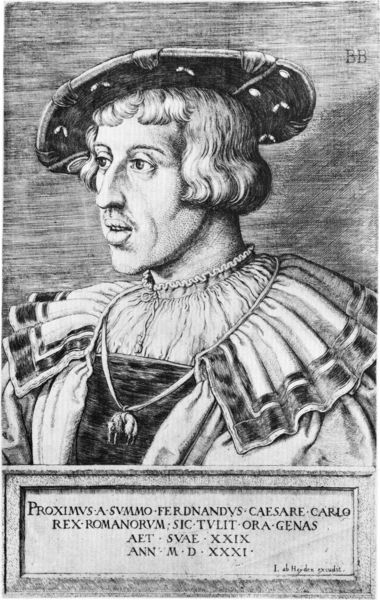
Titel: Bildnis von Kaiser Ferdinand I
Künstler: Barthel Beham
Institution: (Seriendruck)
Schlagwörter: mann, schatten, umhang, weiß, braun, frisur, grau, haar, hut, licht, mund, nase, profil, schmuck, schwarz, zeichnung, blick, tier, mode, hemd, jung, kappe, mütze, augen, bluse, falten, kleidung, kragen, bild, bildnis, hals, herr, portrait, porträt, haare, mantel, kaufmann, saum, kinn, lippen, locken, perlen, renaissance, schultern, schrift, wangen, kette, grafik, graphik, krieg, kaiser, könig, bordüre, falte, inschrift, hutkrempe, krempe, halskette, lamm, offen, schaf, linie, druck, schraffur, radierung, stich, lithografie, schwarzweiß, text, soldat, litho, orden, ferdinand, ecken, barett, junger mann, halbprofil, mittelalter, wams, adliger, karl, kupferstich, altdeutsch, graf, kleinod, latein, caesar, protrait, schrif, prunkvoll, vlies, faöten, hosenbandorden, schwarzuweiß, gutenberg, berühmt, genas, carlo, ferdinandus, 1531, rl, 31, 29, bb, proxius, proximus, bildunterschrifrt, symmo, caesare